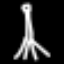
Label: The Eiffel Tower